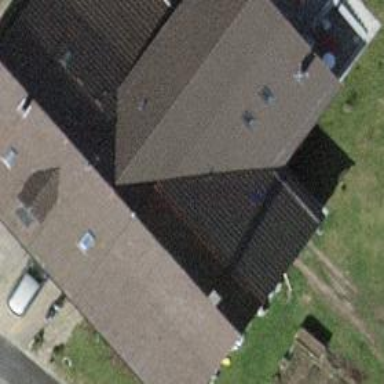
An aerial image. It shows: Gabled roofed house.